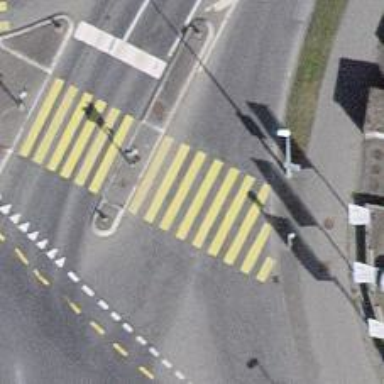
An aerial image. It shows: Zebra crossing with clear markings.